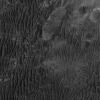
Atmospheric dust classification: not_dusty